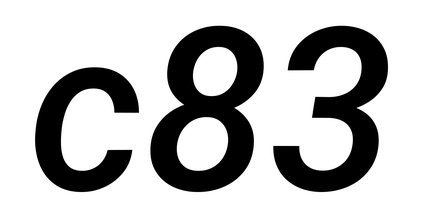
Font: Roboto-Italic_Medium_Italic